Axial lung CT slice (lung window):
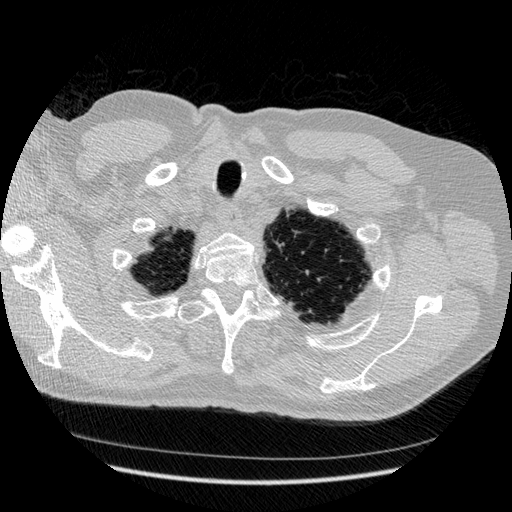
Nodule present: no